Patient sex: M
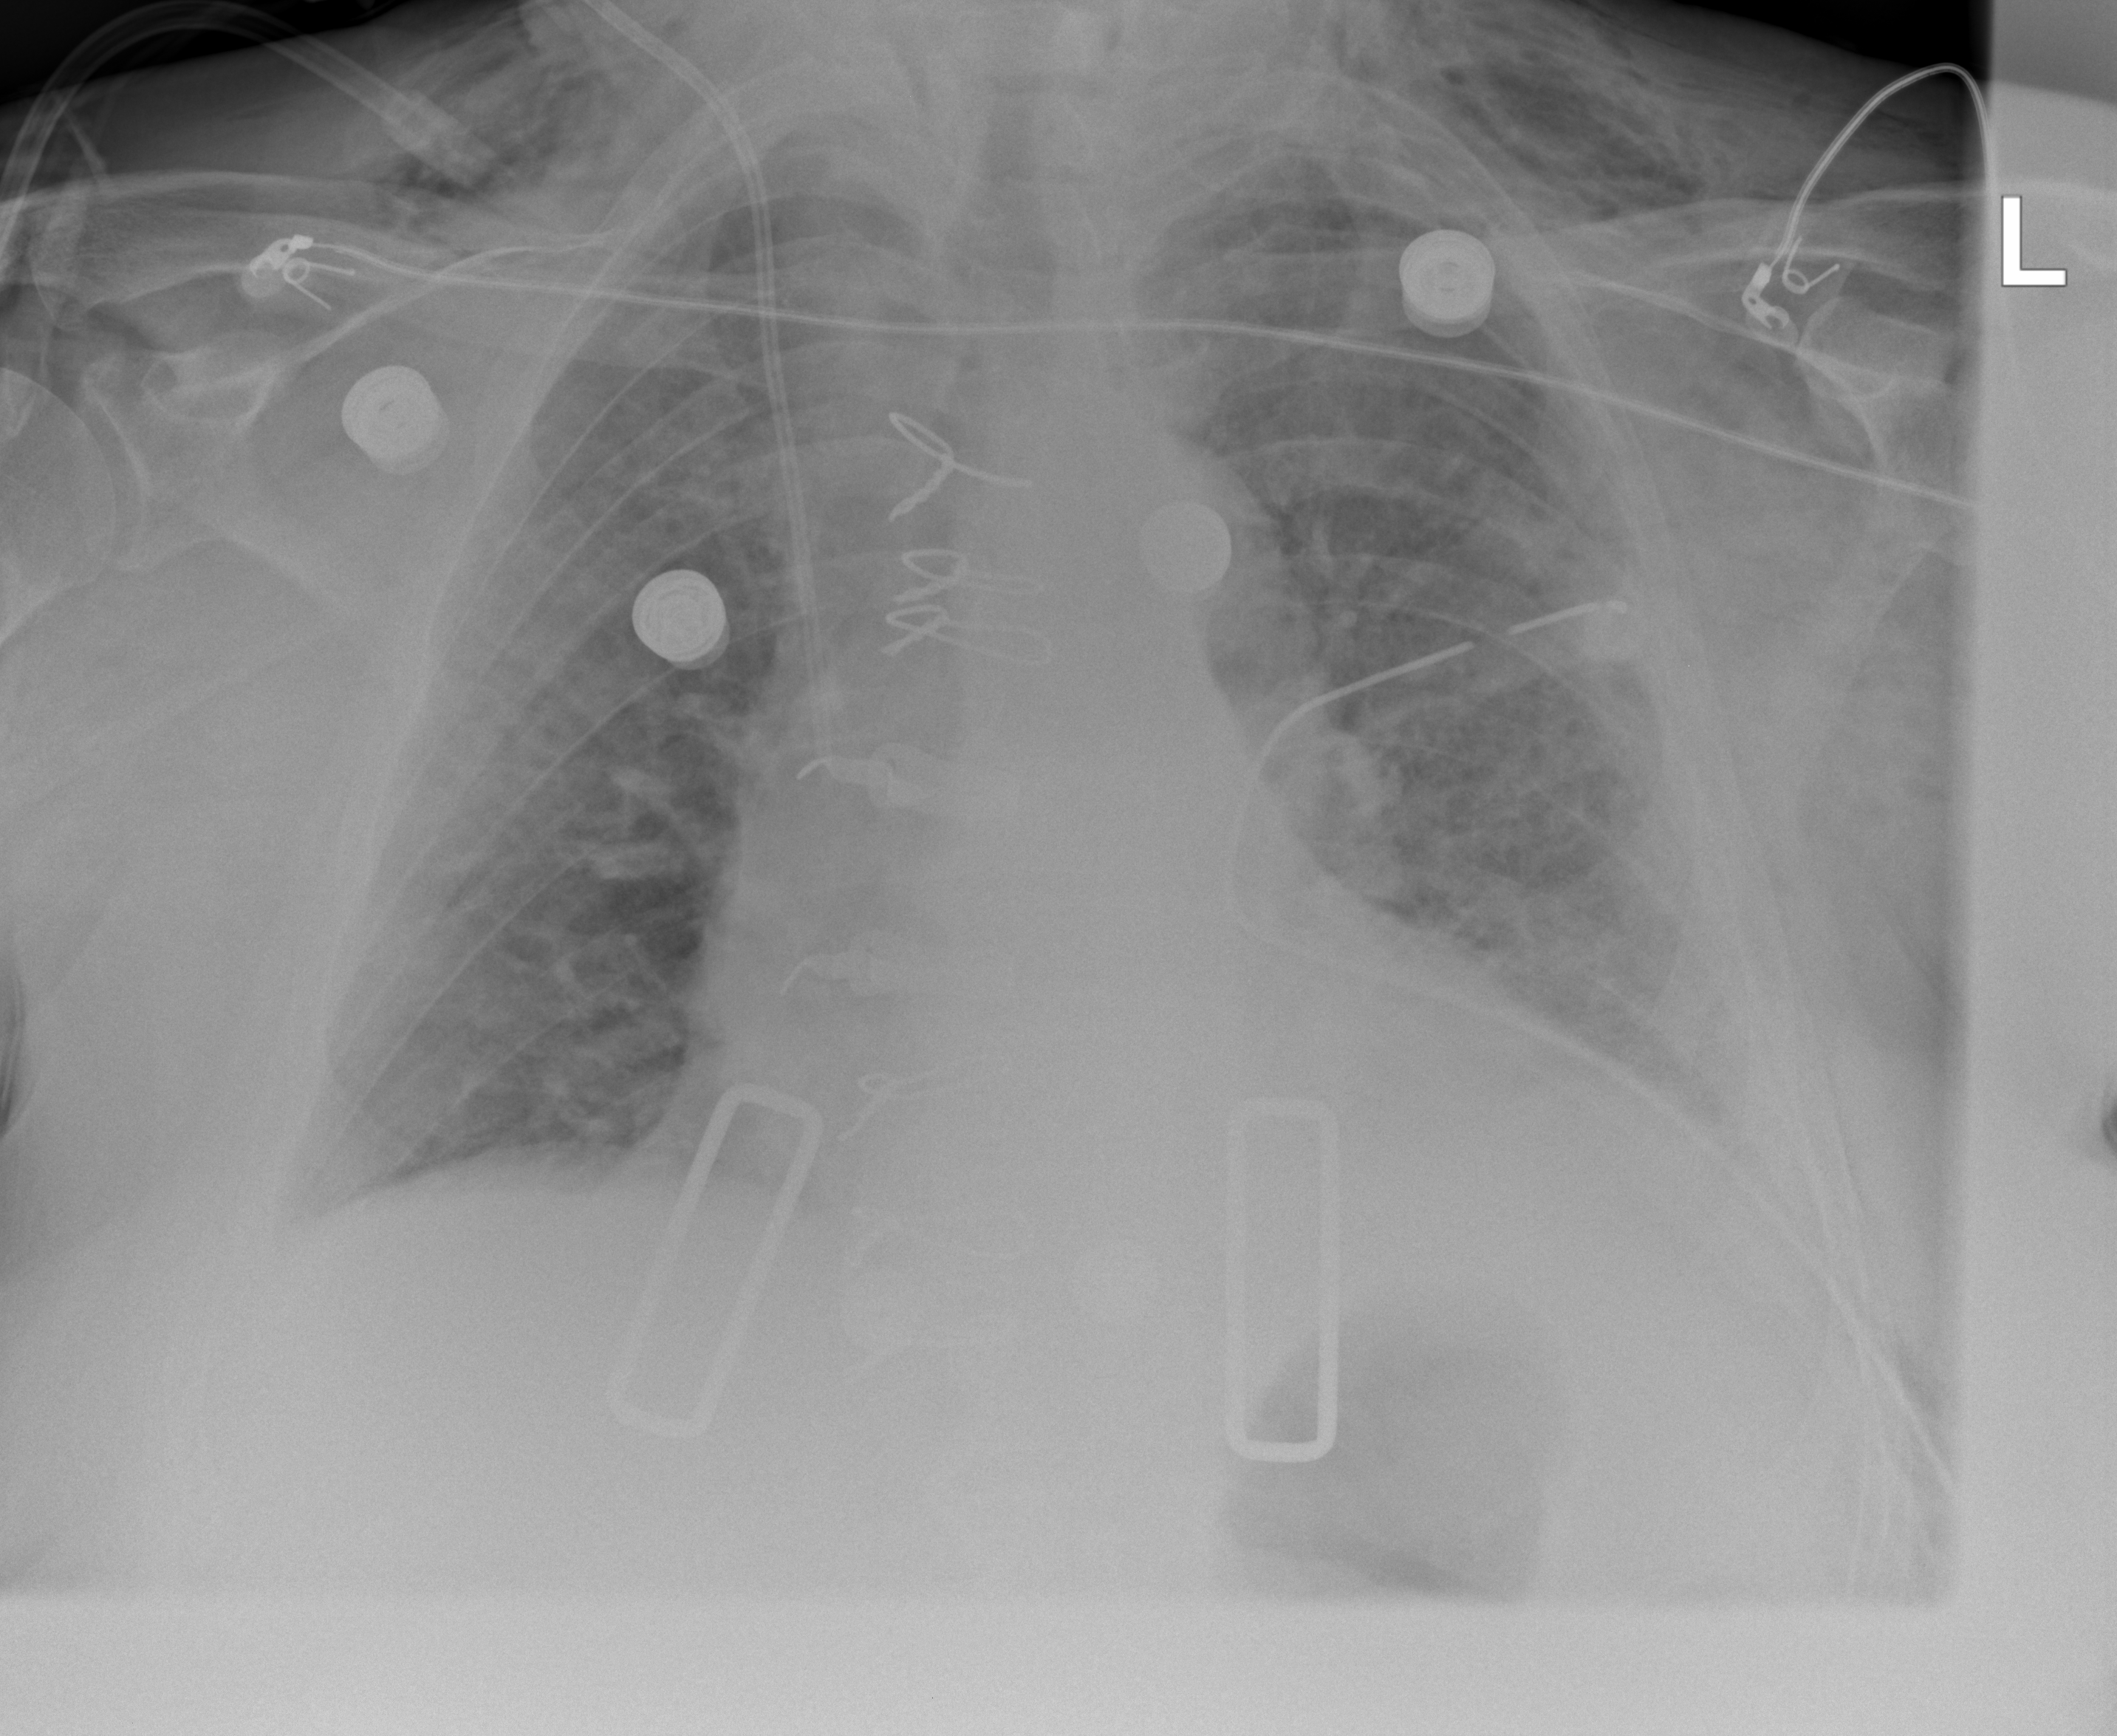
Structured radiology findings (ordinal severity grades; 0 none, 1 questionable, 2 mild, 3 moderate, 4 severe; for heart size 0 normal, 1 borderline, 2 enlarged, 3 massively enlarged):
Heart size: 2
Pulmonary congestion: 2
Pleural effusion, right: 2
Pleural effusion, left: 2
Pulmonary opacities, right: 2
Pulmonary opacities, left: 2
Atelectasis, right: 2
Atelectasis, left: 2